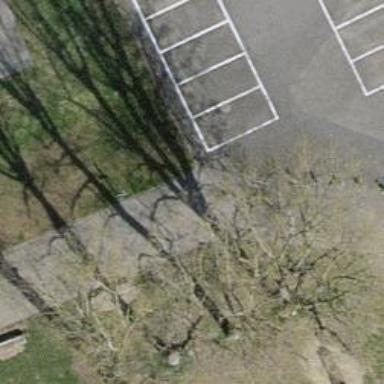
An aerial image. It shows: Bollard.